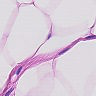
Metastatic tissue present: no